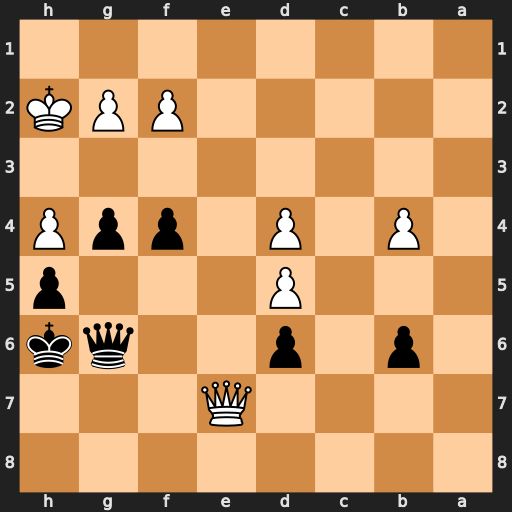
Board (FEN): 8/4Q3/1p1p2qk/3P3p/1P1P1ppP/8/5PPK/8
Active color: b
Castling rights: -
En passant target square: -
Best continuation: g3+ fxg3 fxg3+ Kg1 Qb1+ Qe1 Qxe1#